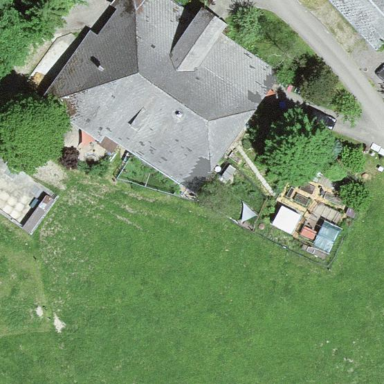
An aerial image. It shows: Farm building.